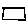
Label: square